【题型】填空题　【知识点】平面几何　【难度】easy
如图，在$\Box ABCD$  中，$E$ 是 $AD$ 上一点，$\frac{AE}{ED} = \frac{3}{2}$，$BE$ 的延长线与 $CD$ 的延长线相交于点 $F$。若 $AB = 6$，则 $CF$ 的长为 \underline{\qquad\qquad}。

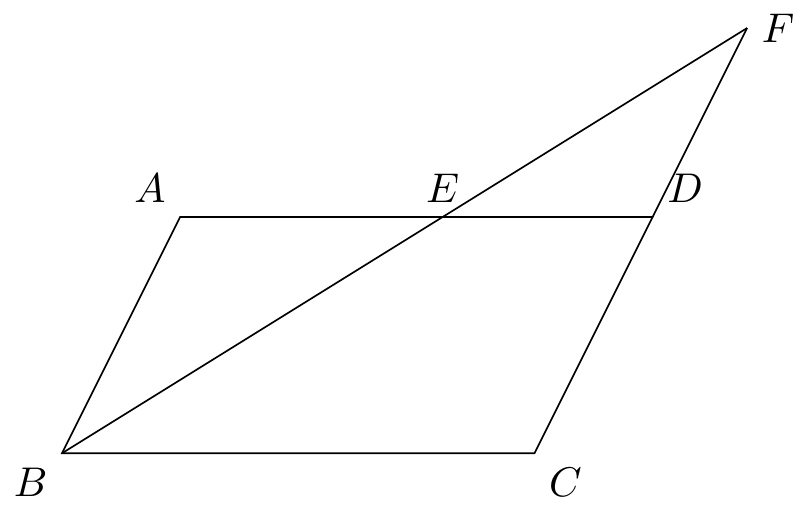
【解答】
解：
$\because$ 四边形 $ABCD$ 是平行四边形，$AB = 6$，

$\therefore AB \parallel DC$，$AB = DC = 6$。

$\therefore \triangle ABE \sim \triangle DFE$，

$\therefore \frac{AE}{ED} = \frac{3}{2} = \frac{AB}{DF}$。

$\because AB = 6$，

$\therefore DF = 4$。

$\therefore CF =  6 + 4 = 10$。

故答案为：10。